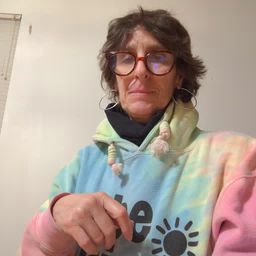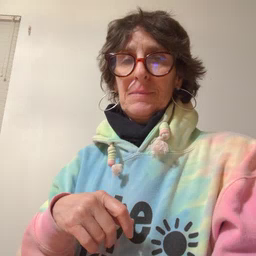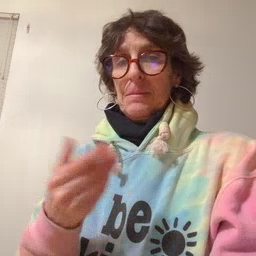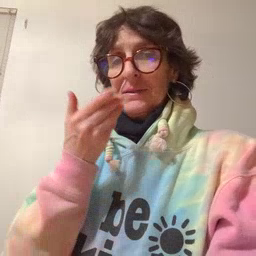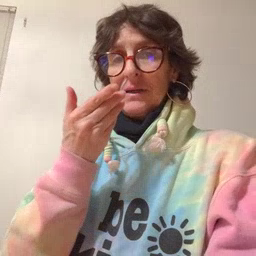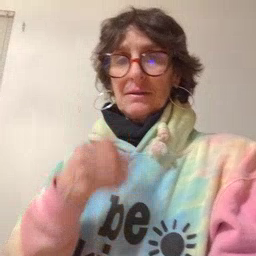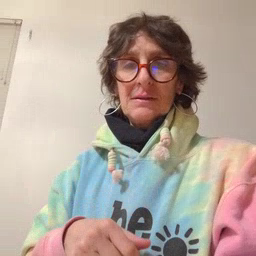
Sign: pizza